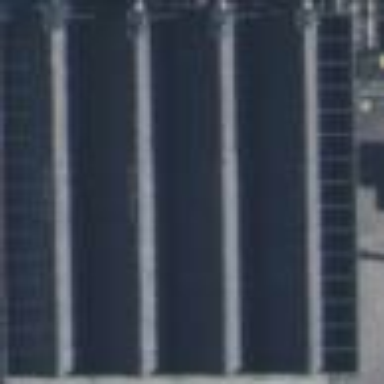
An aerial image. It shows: Industrial building used for cooling purposes.